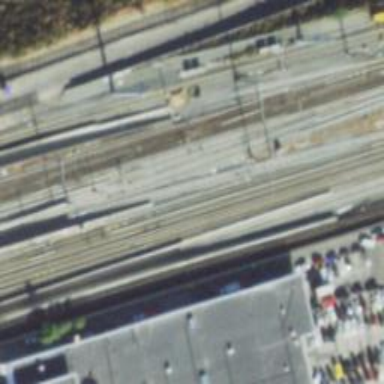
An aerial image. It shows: Electrified rail railway.